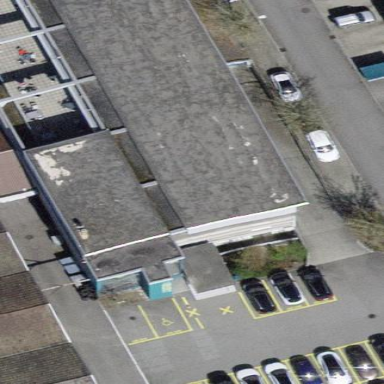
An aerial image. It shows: Commercial building.